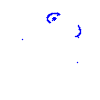
Particle: proton